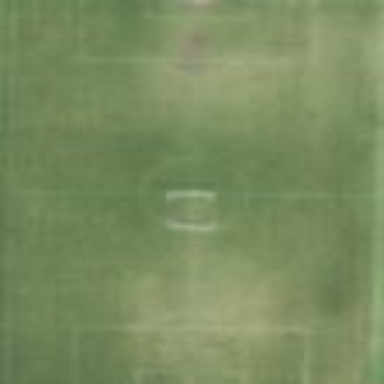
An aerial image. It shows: Soccer pitch with grass surface for leisure and sports.